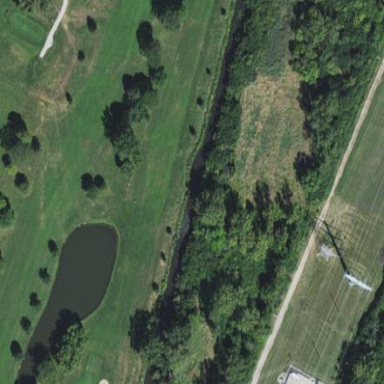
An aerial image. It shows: Well-maintained golf fairway within grassy area designated for the sport of golf.